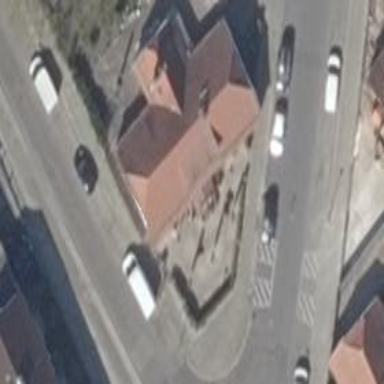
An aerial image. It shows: Building.